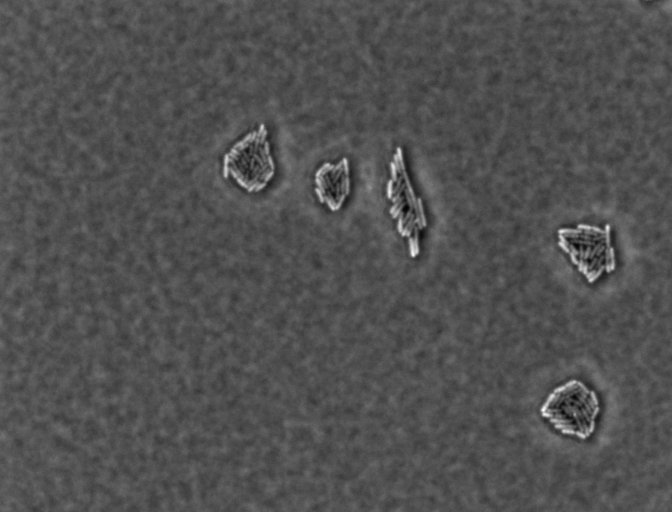
Escherichia coli 1612